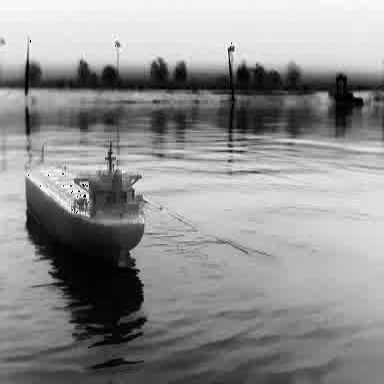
There is a liner in the infrared image.